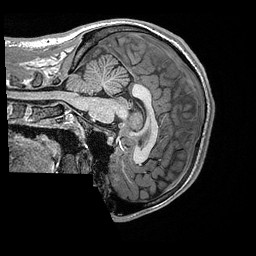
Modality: T1w
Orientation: sagittal
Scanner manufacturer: ge
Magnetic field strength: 3 T
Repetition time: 2.349 s
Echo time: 0.002968 s